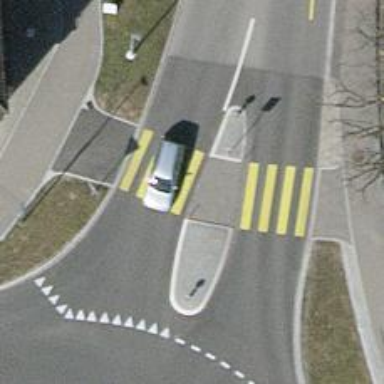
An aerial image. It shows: Kerb barrier.